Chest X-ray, PA view. Patient: 78 years old, sex F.
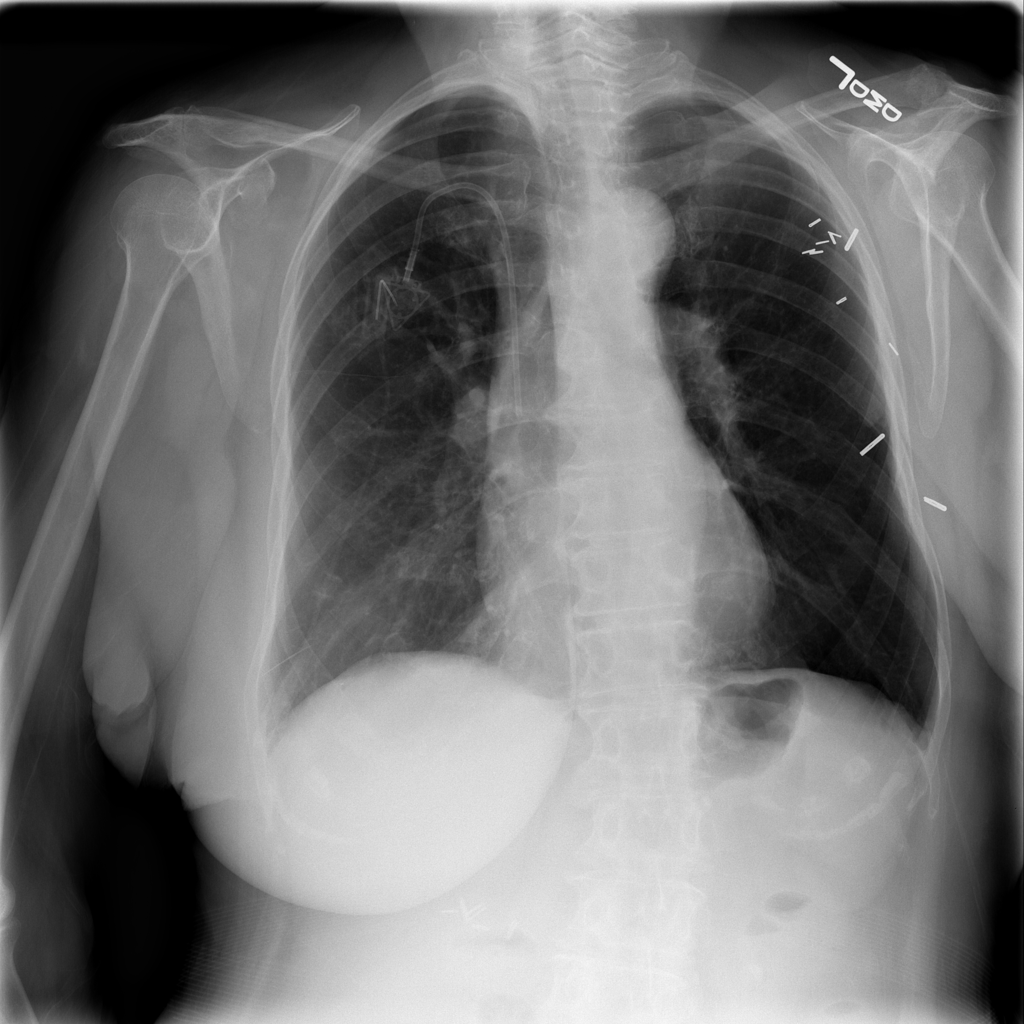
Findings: No Finding